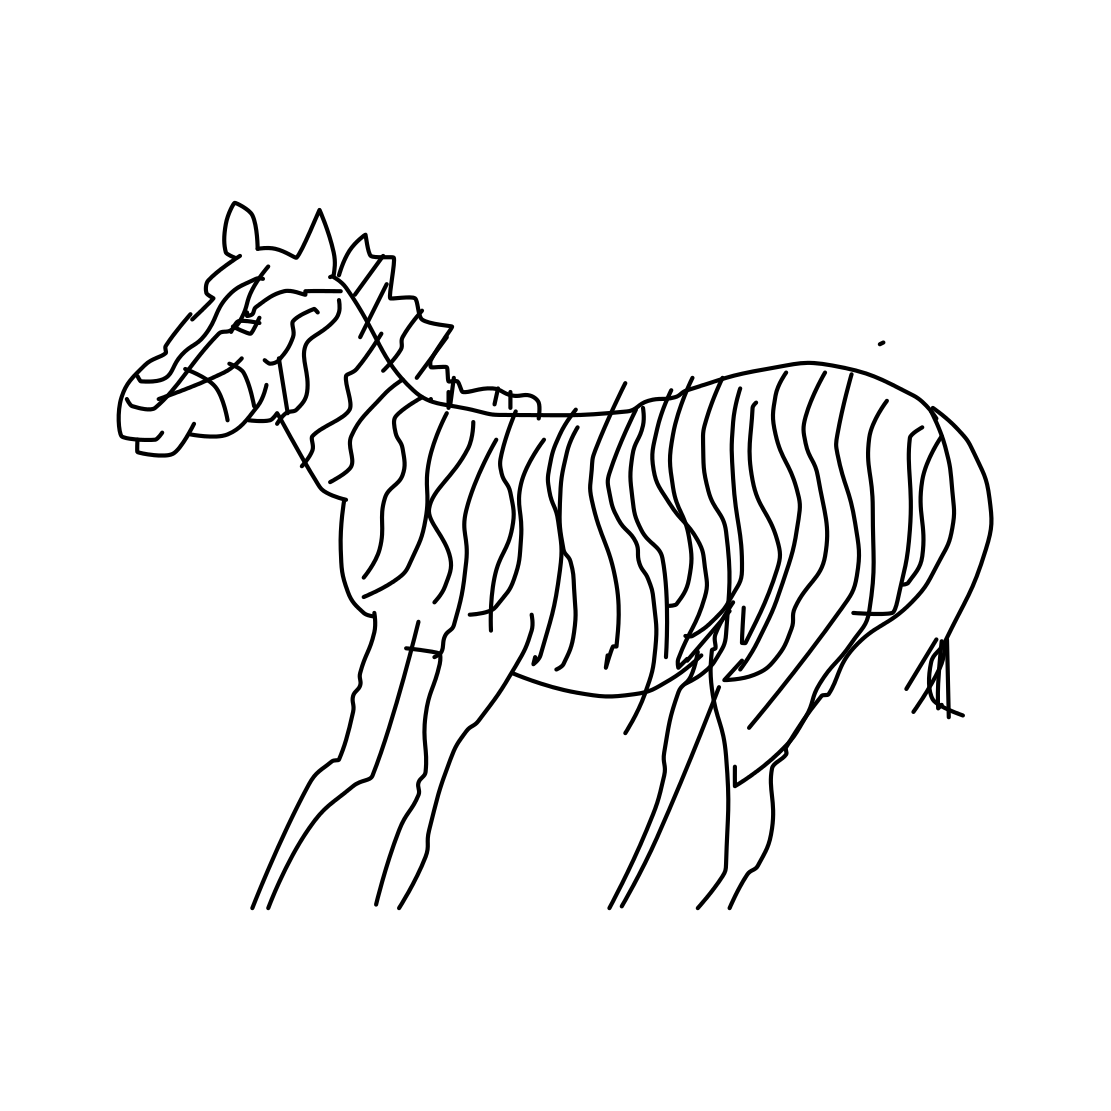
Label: zebra